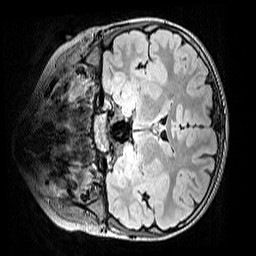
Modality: FLAIR
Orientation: coronal
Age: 9
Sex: male
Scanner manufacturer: siemens
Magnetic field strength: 3 T
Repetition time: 5 s
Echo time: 0.388 s